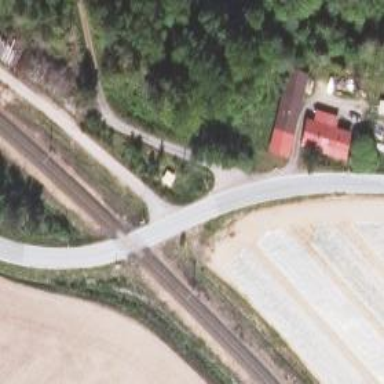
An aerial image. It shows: Automatic barrier level crossing with lights and saltire.